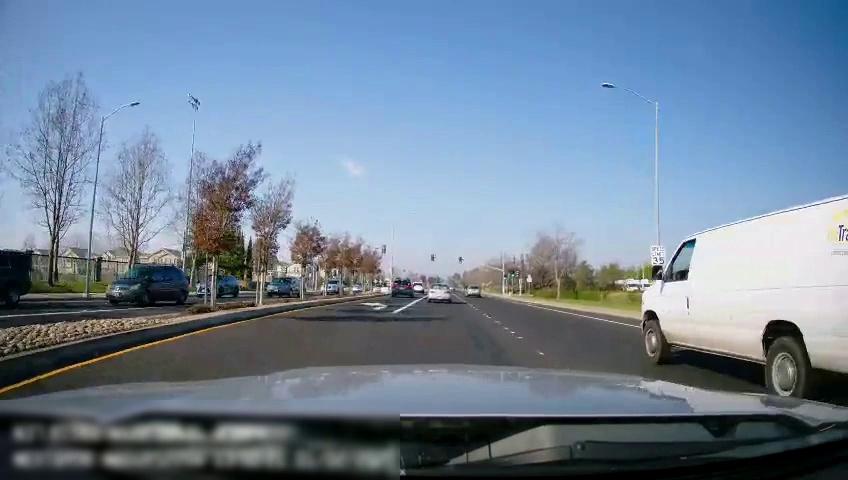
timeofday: Day
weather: Sunny
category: Drivable Space
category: Drivable Space
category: Vehicles | Truck
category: Vehicles | Van
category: Vehicles | Car
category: Vehicles | Car
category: Vehicles | SUV
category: Vehicles | SUV
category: Vehicles | SUV
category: Vehicles | SUV
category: Vehicles | Van
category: Vehicles | Car
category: Lanes | Current Lane
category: Lanes | Current Lane
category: Lanes | Alternate Lane
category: Lanes | Current Lane
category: Lanes | Opposite Lane
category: Traffic | Signs